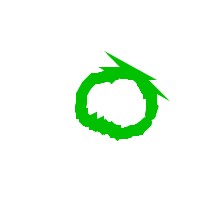
Shape: circle